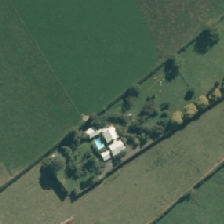
Land cover: shortrotation_cropland